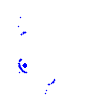
Particle: kaon